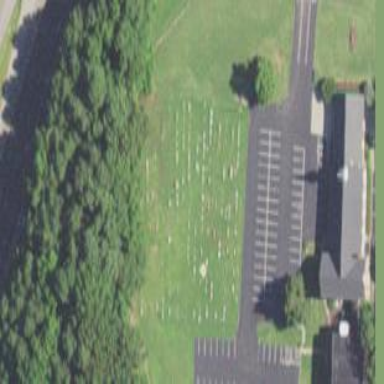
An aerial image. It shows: Grave yard.